Current action and preconditions to check: path_clear

Your task: For each precondition in the list above, predict whether it will hold at this action.

Consider the current scene as observed from the mobile robot's camera, and analyze the predicted future states of all dynamic agents (e.g., people, animals, vehicles, or any moving entities) within the NEXT SECOND.

IMPORTANT: Only answer "very likely" if you are absolutely certain—based on strong, clear evidence—that a dynamic agent will violate the precondition in the predicted future state. Do NOT answer "very likely" for unlikely, ambiguous, or low-probability risks.

Ask yourself for each precondition: Is there a high probability, with clear and convincing evidence, that the predicted future states of any dynamic agent will interfere with the predicted future state of the currently executing action within the NEXT SECOND, causing that precondition to fail?

Assess the risk level based on these predictions. Use "likely" or "very likely" if motions create a clear risk of interference.

Use "neutral" or "improbable" if agents are nearby but their predicted paths are clearly diverging or non-conflicting.

Failure Risk Categories: "very improbable", "improbable", "neutral", "likely", "very likely"

Answer Format: Output ONLY the probability_of_failure value from these categories: "very improbable", "improbable", "neutral", "likely", "very likely"

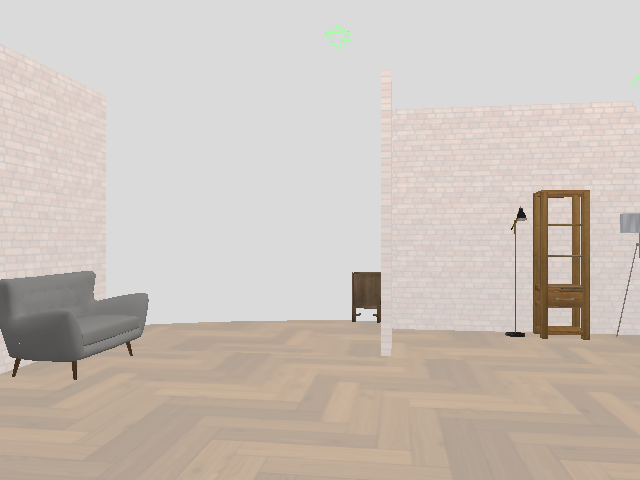

Answer: very improbable